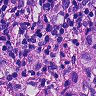
Metastatic tissue present: yes